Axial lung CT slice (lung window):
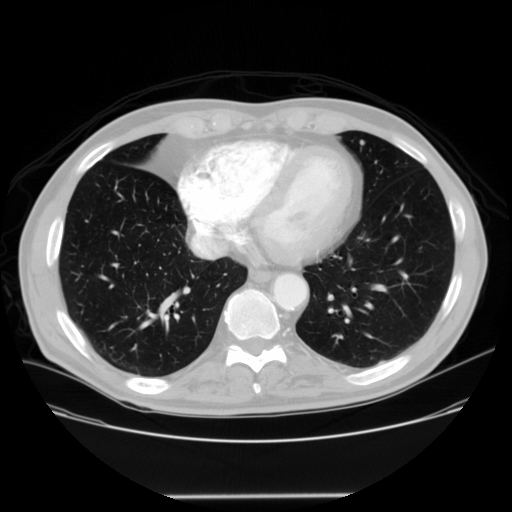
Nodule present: yes
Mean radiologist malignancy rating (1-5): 2